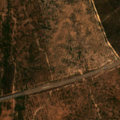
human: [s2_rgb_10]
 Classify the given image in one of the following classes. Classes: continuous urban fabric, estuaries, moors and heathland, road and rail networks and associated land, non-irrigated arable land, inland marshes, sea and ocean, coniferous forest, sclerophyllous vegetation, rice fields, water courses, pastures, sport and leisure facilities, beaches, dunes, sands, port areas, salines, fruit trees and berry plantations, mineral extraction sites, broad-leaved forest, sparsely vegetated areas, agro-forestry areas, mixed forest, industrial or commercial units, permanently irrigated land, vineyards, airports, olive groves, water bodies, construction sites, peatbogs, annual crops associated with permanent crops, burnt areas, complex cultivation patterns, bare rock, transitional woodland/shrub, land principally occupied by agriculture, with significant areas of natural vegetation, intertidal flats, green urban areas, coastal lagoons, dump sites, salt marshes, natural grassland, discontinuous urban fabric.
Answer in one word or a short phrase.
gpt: broad-leaved forest, mixed forest, transitional woodland/shrub